Field crop: maize
Growth stage: 1
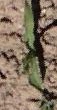
Species: maize